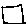
Label: square